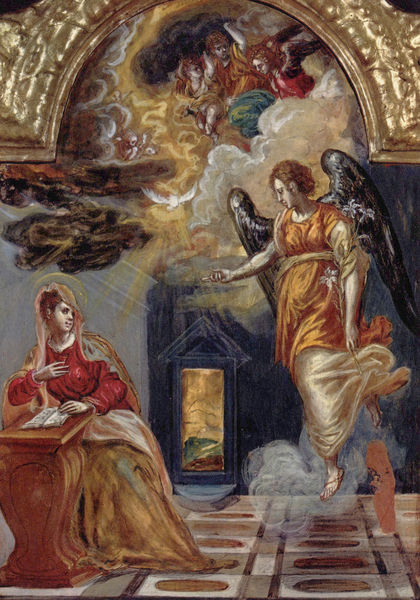
Titel: Flügelaltar von Modena, Szene: Die Verkündigung
Künstler: El Greco
Standort: Modena
Institution: Galleria Estense
Schlagwörter: blau, dunkel, feder, feuer, flügel, fuß, gemälde, hand, himmel, kopf, mann, vogel, weiß, wolken, frauen, gelb, grün, himmerl, landschaft, menschen, mädchen, ocker, sitzen, blume, blumen, braun, brust, bunt, fenster, frau, frisur, geste, grau, haar, hell, hintergrund, kleid, kleider, licht, marmor, mund, männer, nase, orange, raum, reden, schwarz, stirn, tisch, tür, zimmer, blick, blüte, dame, gürtel, rot, schleier, wolke, malerei, ornament, rock, wand, architektur, arm, arme, augen, bibel, federn, gesicht, kleidung, mensch, rahmen, taube, blicken, goldrahmen, hände, innenraum, möbel, erde, kirche, rauch, sonne, boden, auge, gewand, gold, haare, interieur, pose, stoff, stoffe, decke, gewänder, kind, personen, blatt, gesang, person, kinn, locke, locken, renaissance, rosa, seide, fliegen, kinder, kreis, ofen, rund, engel, putte, putto, beine, relief, schürze, bein, füße, schrift, papier, rahmung, bogen, perspektive, fußboden, haltung, röcke, jungen, giebel, mauer, dunst, nebel, baby, bank, hocker, rand, auto, figuren, rundbogen, historienbild, sprechen, weiblich, glanz, lesen, ornamente, verzierung, mimik, glänzen, stuck, kontrapost, junge, zeigen, tor, satin, wände, barfuss, eingang, nische, erschrecken, buch, strahlen, schweben, babys, jungfrau, fliesen, offenbarung, gestik, fliese, beten, gebet, lilie, altar, pult, portal, schein, sandale, heiligenschein, pforte, erschreckt, nimbus, mauern, brief, hölle, teufel, apsis, historienmalerei, segen, erscheinung, herz, lesepult, gurt, heilige, fresko, lesend, marmorboden, golden, fließen, schreibpult, sekretär, lilien, erstaunt, goldrand, amor, heilig, putten, maria, bote, erzengel, schwebend, verkündigung, amoretten, georg, michael, mamor, geist, anblicken, gebetbuch, botschaft, tympanon, nachricht, erstaunen, heiliger geist, gabriel, erschrocken, amorette, empfängnis, geälde, ave maria, irdisch, amoren, empfüängnis, englischer gruß, herabsteigen, himmlsch, mattäus, puöt, ungfrau, verkündigungsszene, flgel, liest, maria verkündigunh, anreden, gottvaer, schwebender engel, elegante maria